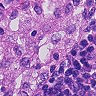
Metastatic tissue present: no